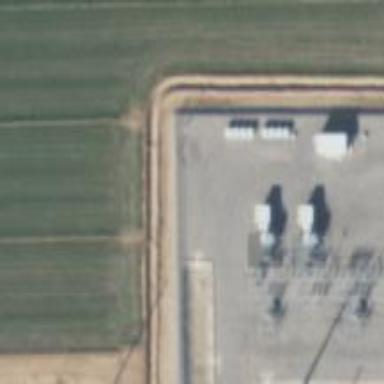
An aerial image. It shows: Outdoor distribution substation protected by fence.